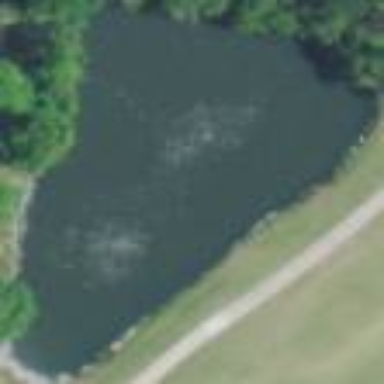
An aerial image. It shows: Water hazard in golf course. The hazard is natural water feature.